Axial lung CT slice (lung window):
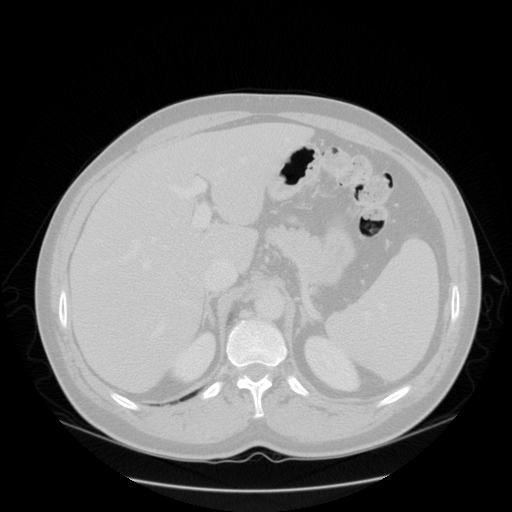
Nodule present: no